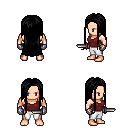
a pixel art fantasy rpg character, male body template, human, light skin, maroon pirate shirt, white pants, black extra-long hairstyle, metal gloves, dagger, four views (front, back, left, right), 2x2 character sprite sheet, small pixel art, hard edges, no anti-aliasing